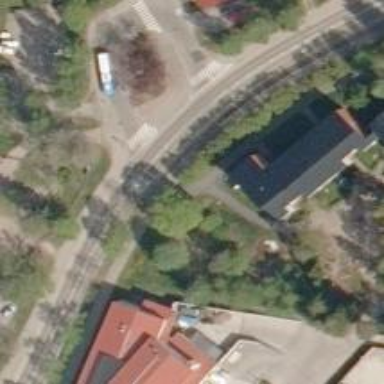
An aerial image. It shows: Asphalt cycleway with crossing.